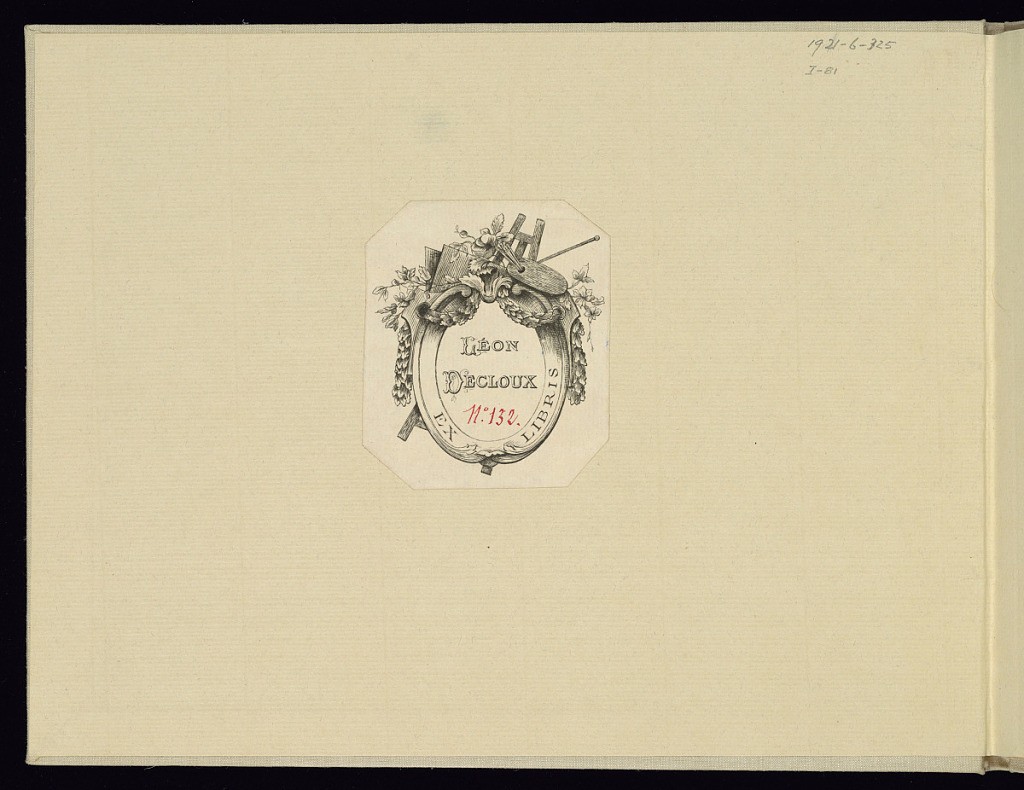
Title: Nouveaux Desseins D'Arquebvseries
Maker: de La Collombe, French, active 1702 – 1739
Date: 1730–49
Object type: Album
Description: Cloth bound album containing a series of twelve prints titled Nouveaux Desseins D'Arquebuseries (New Designs for Firearms). The Léon Decloux Ex Libris is pasted in the centre of the paste-down endpaper of the upper cover, inscribed with the number 132 in red ink.